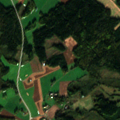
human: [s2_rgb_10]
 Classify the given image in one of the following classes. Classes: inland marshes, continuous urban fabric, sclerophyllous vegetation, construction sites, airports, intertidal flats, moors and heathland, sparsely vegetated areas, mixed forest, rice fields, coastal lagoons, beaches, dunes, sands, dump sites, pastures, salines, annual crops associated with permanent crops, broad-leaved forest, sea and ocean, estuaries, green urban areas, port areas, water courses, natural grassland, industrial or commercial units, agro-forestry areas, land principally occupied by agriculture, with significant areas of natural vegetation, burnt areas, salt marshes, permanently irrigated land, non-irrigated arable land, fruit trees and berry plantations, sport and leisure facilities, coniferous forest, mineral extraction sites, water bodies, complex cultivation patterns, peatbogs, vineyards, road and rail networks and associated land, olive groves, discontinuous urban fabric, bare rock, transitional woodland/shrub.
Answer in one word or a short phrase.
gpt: non-irrigated arable land, land principally occupied by agriculture, with significant areas of natural vegetation, coniferous forest, mixed forest, transitional woodland/shrub